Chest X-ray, PA view. Patient: 54 years old, sex M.
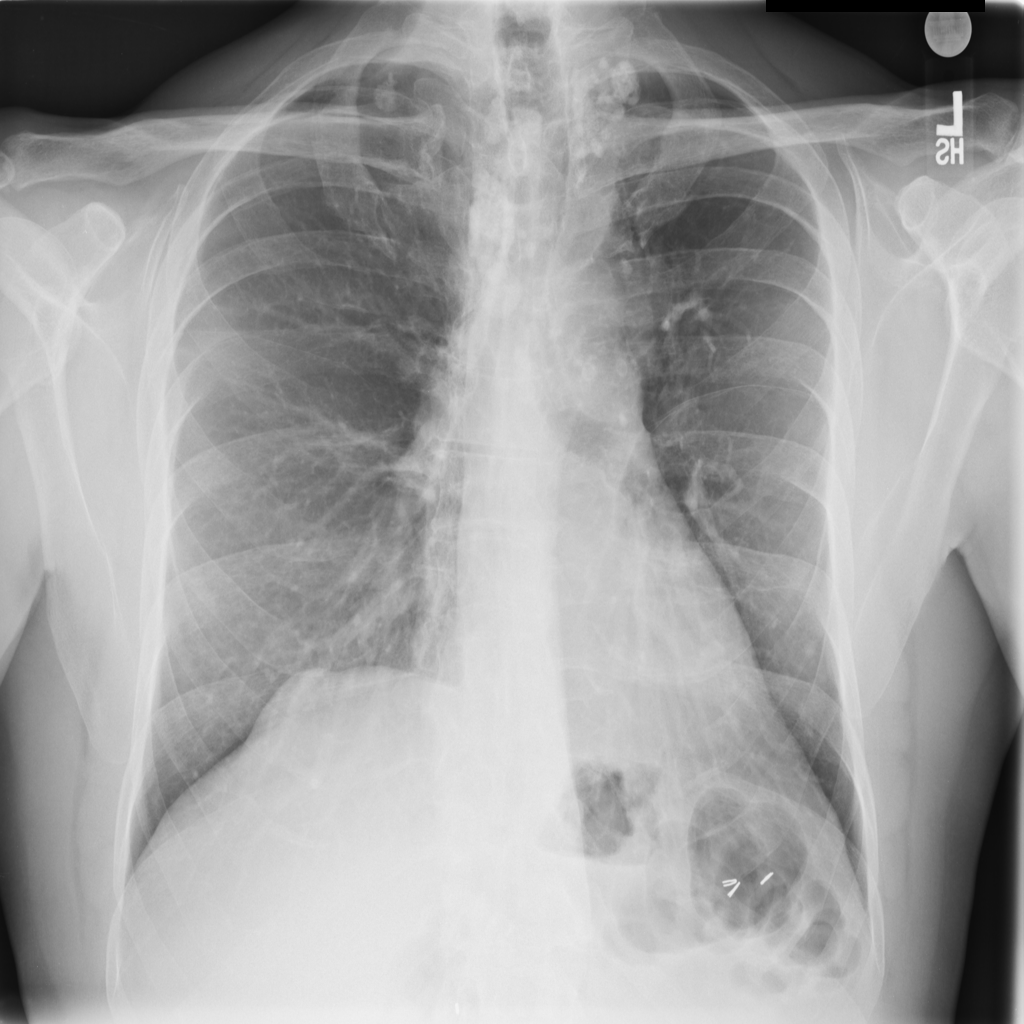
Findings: No Finding